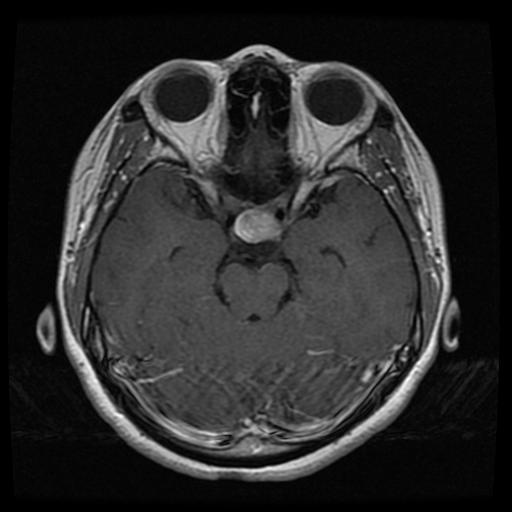
Label: pituitary